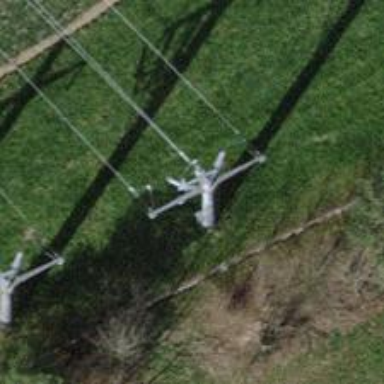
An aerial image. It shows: Power pole.